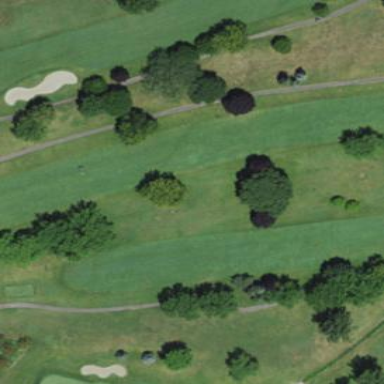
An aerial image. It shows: Scenic golf fairway.